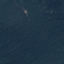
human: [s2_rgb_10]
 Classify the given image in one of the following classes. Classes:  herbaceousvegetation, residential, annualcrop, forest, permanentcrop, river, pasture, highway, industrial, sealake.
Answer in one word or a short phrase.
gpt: Forest